Question: So I wrote an OCR script which grabs image and performs OCR and return x,y coordinates with the digit , when i plot it i get the underlying image.

The x,y coordinates with digits are not predicted sequentially but as the contours are detected (almost randomly).
Is there a way to get them to arrange in a readable left to right order?
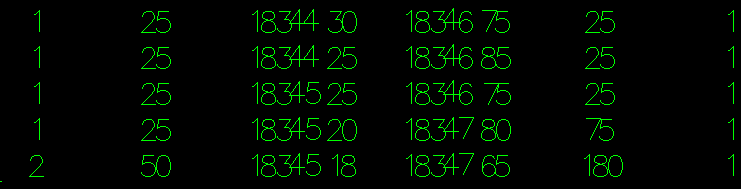
Answer: If you are able to get the x, y coordinate pairs, you can sort by y, then x values.
'''
xy_list = ((2, 1), (1, 2), (0, 1), (1, 0), (0, 0),
(2, 2), (1, 1), (0, 2), (2, 0))
xy_list = sorted(xy_list, key=lambda tup: (tup[1], tup[0]))
print(xy_list[:3])
print(xy_list[3:6])
print(xy_list[6:])
'''
Gives
'''
[(0, 0), (1, 0), (2, 0)]
[(0, 1), (1, 1), (2, 1)]
[(0, 2), (1, 2), (2, 2)]
'''
This won't account for slight variations in y values that should be considered on the same line, but are slightly off-center.
### EDIT
This lets the y vary by the specified offset. (So you could set it to 10.0, in your case). Note that I'm using Python 3, so if you're using 2, make sure you make offset a float.
'''
offset = .5
xy_list = ((2, 1), (1, 2.1), (0, 1), (1, 0.1), (0, 0),
(2, 1.6), (1, 1.3), (0, 2), (2, 0.3))
xy_list = sorted(xy_list, key=lambda tup: (
round(tup[1]/(2*offset)), tup[0]
))
'''
Gives
'''
[(0, 0), (1, 0.1), (2, 0.3)]
[(0, 1), (1, 1.3), (2, 1)]
[(0, 2), (1, 2.1), (2, 1.6)]
'''